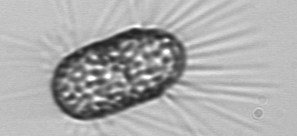
Label: Corethron_hystrix